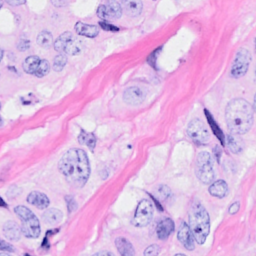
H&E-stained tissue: Breast